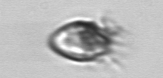
Label: Ciliophora